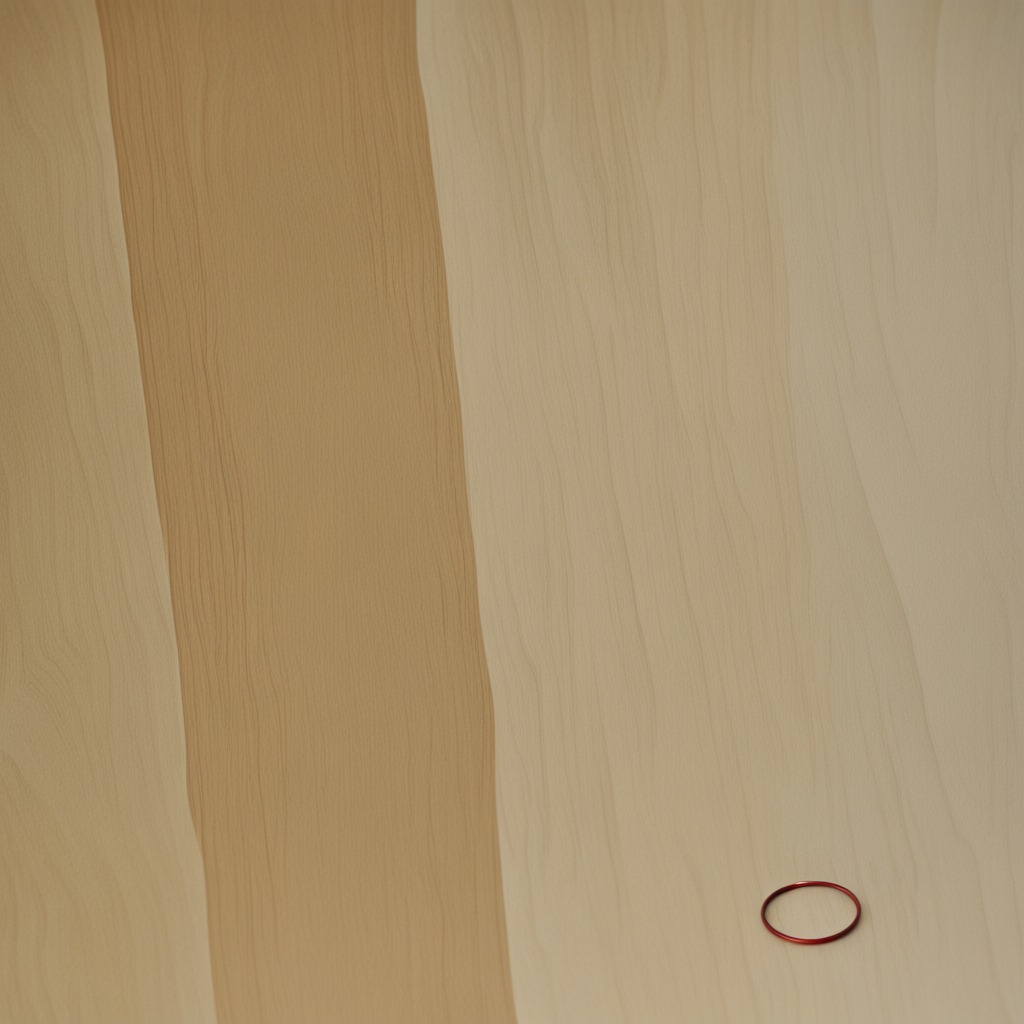
A rubber O-ring is lying on the plywood surface.